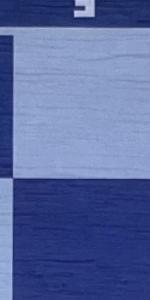
Label: Empty